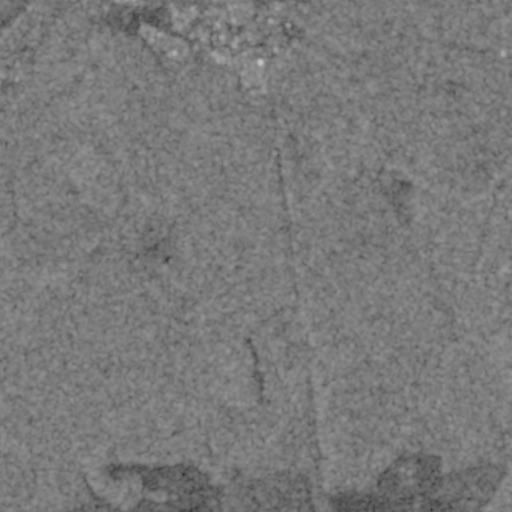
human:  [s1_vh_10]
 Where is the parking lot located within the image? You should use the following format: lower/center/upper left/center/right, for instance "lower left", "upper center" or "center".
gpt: The parking lot is located in the upper center of the image.
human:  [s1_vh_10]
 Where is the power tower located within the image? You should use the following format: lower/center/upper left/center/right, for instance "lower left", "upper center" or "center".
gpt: The power tower is located in the upper right of the image.
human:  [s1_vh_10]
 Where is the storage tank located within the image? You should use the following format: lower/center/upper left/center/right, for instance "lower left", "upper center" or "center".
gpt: The storage tank is located in the upper center of the image.
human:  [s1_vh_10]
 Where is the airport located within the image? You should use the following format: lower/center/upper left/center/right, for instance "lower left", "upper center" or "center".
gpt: There is no airport in the image.

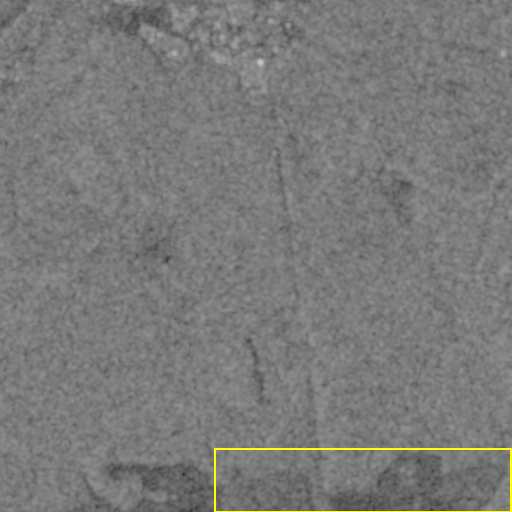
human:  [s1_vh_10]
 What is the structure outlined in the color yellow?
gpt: The structure outlined in yellow is a crop field.
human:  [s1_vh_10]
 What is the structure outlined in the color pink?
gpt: There is no pink outline.